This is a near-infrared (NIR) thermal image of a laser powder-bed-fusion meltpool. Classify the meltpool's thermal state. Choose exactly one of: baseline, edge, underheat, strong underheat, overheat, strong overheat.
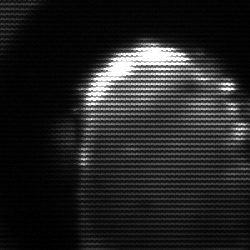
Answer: baseline